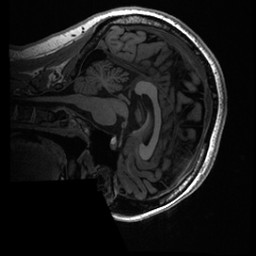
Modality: T1w
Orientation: sagittal